A scalogram of one vibration snapshot from a rotating bearing is shown, computed with a continuous wavelet transform. Diagnose the bearing from this image, choosing from: normal, inner_race, outer_race, ball.
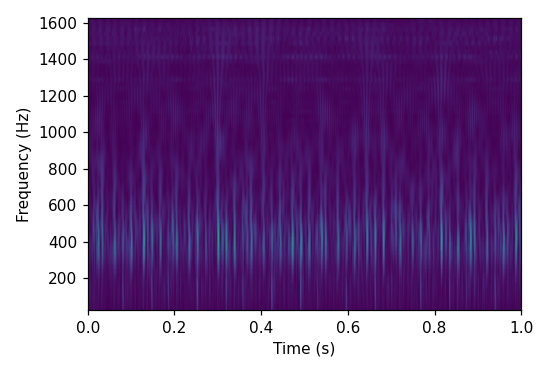
Answer: outer_race